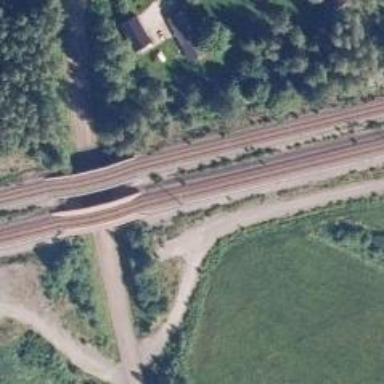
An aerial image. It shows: Bridge over railway with continuous electrified contact line.